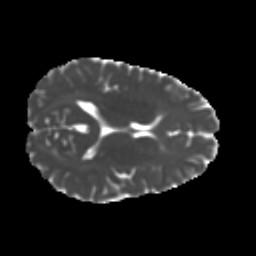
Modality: MD
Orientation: axial
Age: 28
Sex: female
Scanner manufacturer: ge
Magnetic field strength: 3 T
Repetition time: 7.8 s
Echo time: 0.0606 s